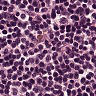
Metastatic tissue present: no